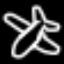
Label: airplane